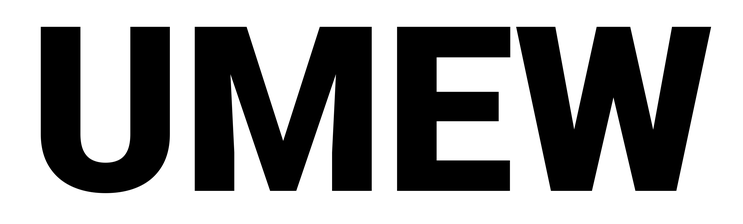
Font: Roboto_Black